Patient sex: M
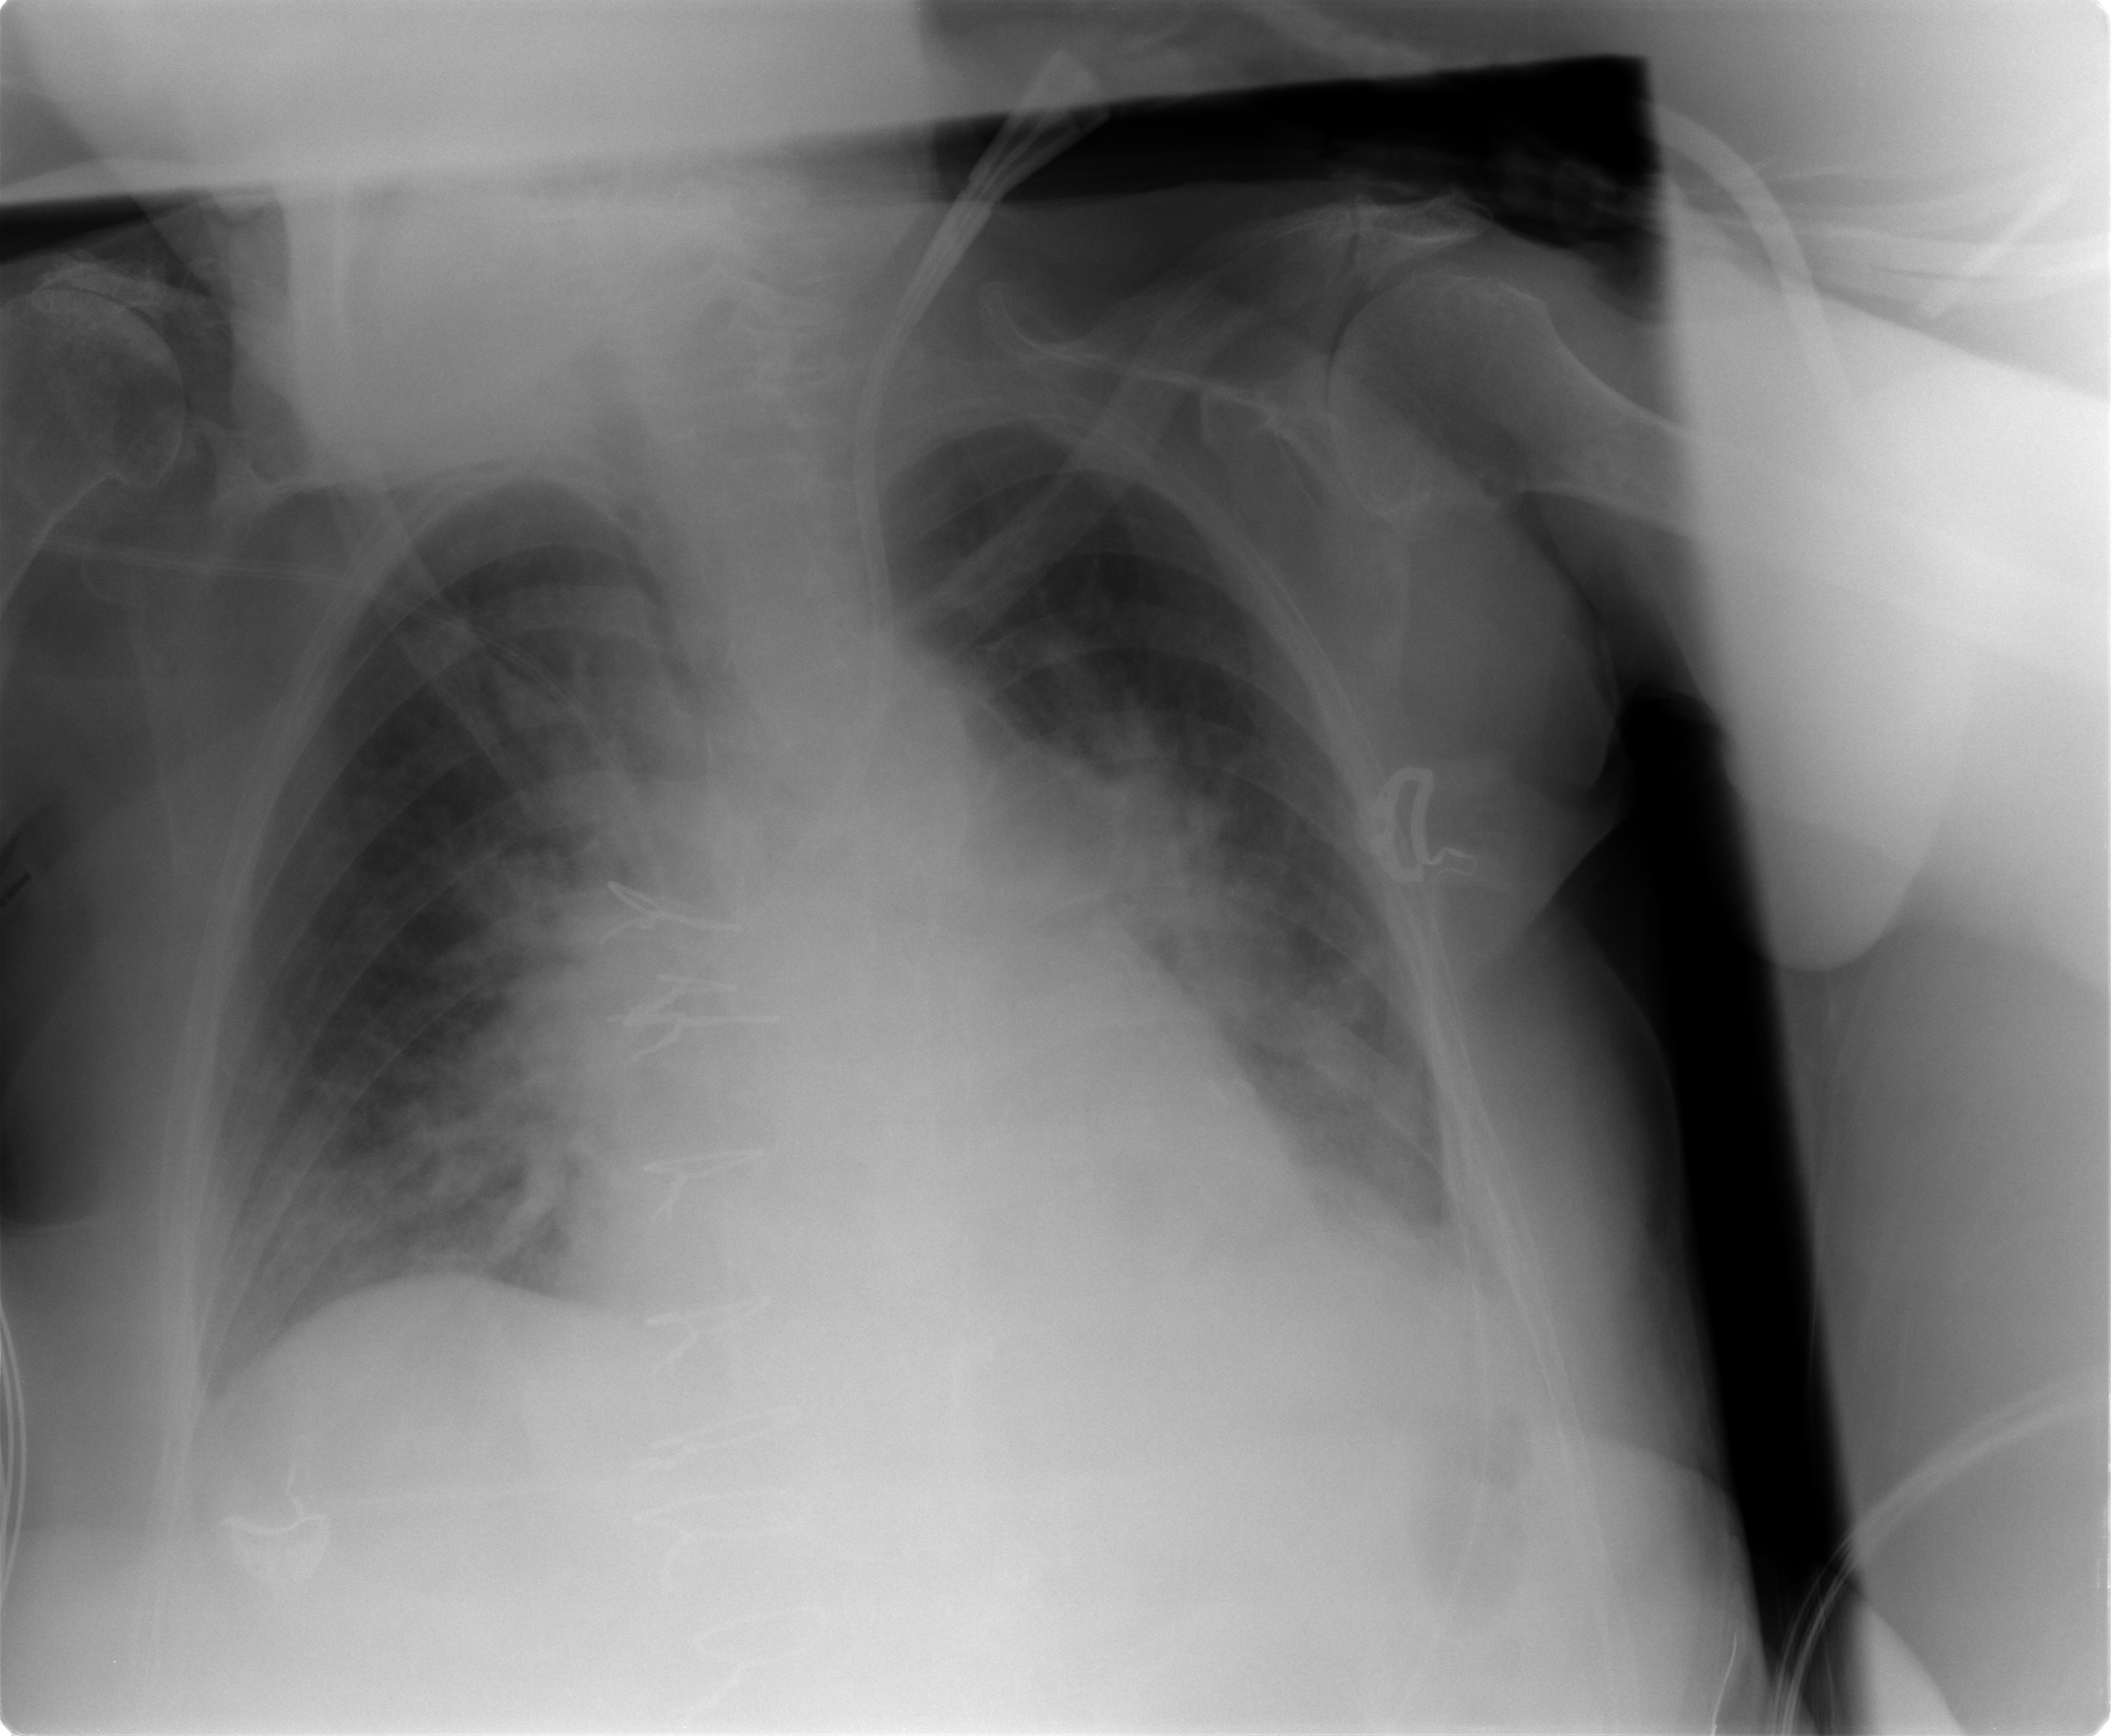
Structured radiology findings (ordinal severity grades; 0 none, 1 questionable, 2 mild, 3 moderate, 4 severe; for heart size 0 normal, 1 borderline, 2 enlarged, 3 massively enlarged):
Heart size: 1
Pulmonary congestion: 3
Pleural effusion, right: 0
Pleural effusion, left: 2
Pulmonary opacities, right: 3
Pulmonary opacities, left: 3
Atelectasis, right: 2
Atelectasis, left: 2